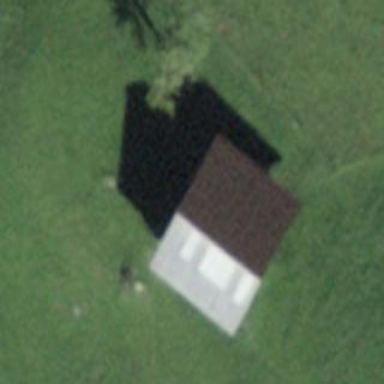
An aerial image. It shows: Rural barn.